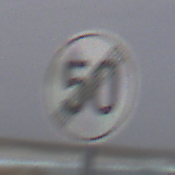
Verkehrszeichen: EndeGeschwindigkeit50
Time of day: Midday
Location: Outdoor (Nature)
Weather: PartlyCloudy
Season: NotSpecified
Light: Natural